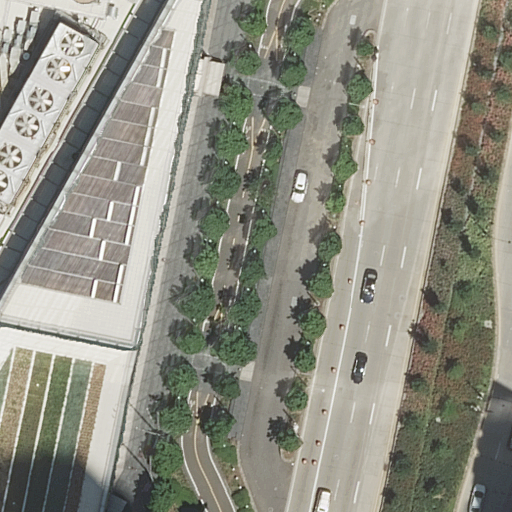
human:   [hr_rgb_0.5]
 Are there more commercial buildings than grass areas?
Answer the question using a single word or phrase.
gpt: no

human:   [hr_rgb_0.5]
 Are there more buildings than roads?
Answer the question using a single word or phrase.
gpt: no

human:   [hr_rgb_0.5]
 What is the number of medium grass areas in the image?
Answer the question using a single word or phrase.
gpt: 1

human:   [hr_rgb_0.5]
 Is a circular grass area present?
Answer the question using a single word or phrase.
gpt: no

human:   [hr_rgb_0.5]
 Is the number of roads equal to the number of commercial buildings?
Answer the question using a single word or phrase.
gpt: no

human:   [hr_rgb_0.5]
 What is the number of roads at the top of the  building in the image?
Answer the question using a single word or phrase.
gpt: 0

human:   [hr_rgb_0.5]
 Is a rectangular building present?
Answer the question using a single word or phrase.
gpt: no

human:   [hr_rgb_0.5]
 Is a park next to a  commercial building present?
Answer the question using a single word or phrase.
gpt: no

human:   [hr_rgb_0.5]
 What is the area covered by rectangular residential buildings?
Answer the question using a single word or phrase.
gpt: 0m2

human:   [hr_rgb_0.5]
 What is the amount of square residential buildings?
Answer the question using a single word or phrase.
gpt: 0

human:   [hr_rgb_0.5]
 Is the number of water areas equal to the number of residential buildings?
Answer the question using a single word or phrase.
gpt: no

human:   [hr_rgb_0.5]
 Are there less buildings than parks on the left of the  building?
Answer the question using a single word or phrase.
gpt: no

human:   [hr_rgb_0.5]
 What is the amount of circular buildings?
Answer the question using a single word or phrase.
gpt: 0

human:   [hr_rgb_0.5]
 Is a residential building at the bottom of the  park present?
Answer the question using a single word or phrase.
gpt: no

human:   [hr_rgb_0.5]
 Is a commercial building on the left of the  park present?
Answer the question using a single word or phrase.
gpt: no

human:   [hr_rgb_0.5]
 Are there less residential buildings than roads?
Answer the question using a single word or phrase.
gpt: yes

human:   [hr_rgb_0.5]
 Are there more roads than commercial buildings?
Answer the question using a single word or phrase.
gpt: yes

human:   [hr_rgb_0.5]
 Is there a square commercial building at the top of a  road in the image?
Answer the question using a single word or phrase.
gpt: no

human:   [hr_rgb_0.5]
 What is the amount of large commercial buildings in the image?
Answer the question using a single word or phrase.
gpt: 0

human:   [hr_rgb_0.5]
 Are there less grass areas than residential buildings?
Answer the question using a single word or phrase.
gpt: no

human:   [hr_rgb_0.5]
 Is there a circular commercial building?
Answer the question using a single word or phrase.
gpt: no

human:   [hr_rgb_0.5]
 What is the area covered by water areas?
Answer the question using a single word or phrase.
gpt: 0m2

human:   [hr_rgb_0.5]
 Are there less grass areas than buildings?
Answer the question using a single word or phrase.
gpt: no

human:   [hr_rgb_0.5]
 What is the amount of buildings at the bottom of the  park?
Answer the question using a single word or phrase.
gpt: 0

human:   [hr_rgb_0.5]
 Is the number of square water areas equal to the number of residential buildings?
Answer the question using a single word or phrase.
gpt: no

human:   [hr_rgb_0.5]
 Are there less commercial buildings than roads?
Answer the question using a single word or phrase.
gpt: yes

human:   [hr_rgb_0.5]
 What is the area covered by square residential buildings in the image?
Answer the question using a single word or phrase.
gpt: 0m2

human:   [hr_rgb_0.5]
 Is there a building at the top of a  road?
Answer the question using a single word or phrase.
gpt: no

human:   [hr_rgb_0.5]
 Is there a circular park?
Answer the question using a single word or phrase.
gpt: no

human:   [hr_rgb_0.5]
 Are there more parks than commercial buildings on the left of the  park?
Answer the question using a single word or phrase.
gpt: yes

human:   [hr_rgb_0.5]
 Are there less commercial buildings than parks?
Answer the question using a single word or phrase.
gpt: yes

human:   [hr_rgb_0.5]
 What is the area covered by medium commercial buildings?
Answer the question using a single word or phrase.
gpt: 0m2

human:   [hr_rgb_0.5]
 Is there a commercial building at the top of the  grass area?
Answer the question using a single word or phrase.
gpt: no

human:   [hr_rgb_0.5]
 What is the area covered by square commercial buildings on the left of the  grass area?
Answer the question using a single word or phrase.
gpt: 0m2

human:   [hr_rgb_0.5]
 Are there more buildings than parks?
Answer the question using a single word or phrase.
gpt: no

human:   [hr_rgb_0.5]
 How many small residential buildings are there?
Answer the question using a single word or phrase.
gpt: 0